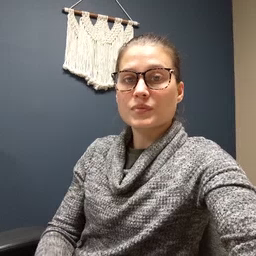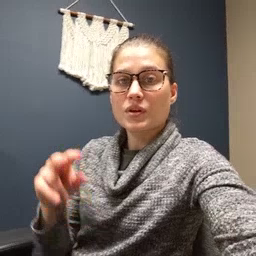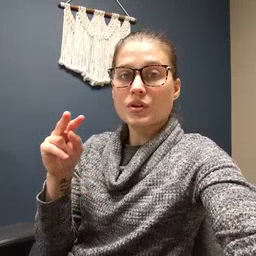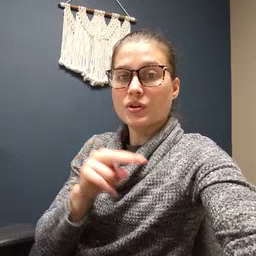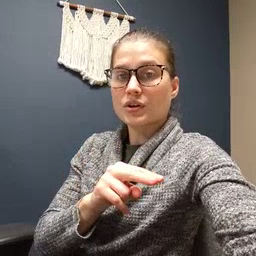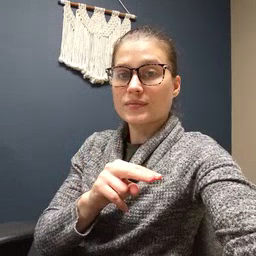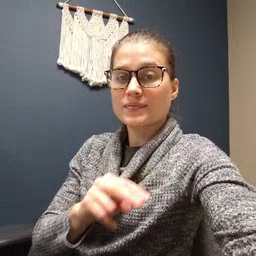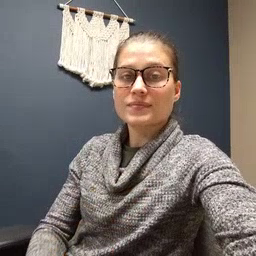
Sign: look